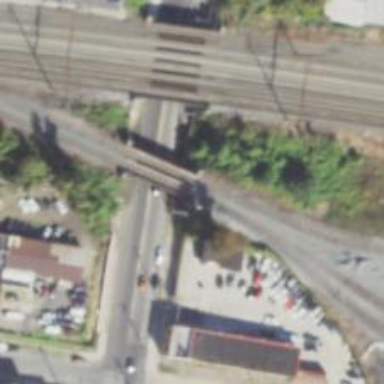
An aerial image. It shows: Bridge for railway spur.